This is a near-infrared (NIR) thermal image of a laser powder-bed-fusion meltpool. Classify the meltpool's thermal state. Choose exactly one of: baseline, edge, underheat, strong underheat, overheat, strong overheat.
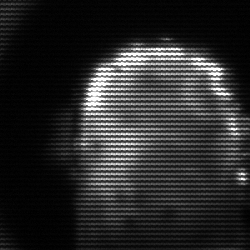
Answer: baseline